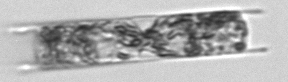
Label: Hemiaulus